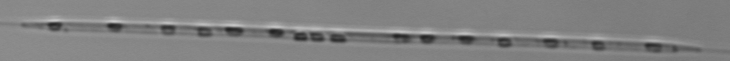
Label: Rhizosolenia